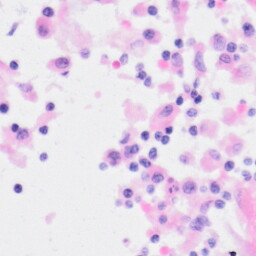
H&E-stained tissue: Kidney